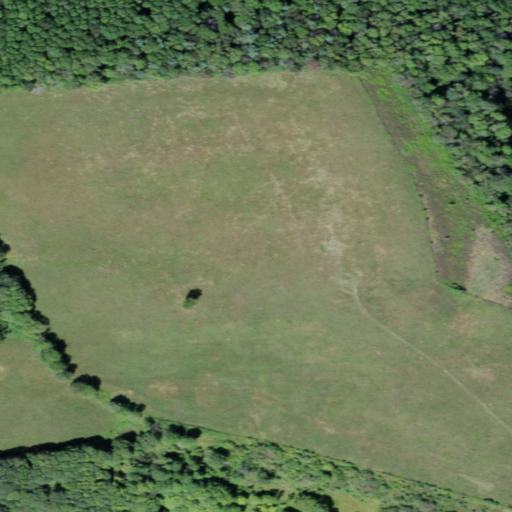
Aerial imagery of mountain in New York named Meszler Hill containing pasture, cultivated crops, and deciduous forest